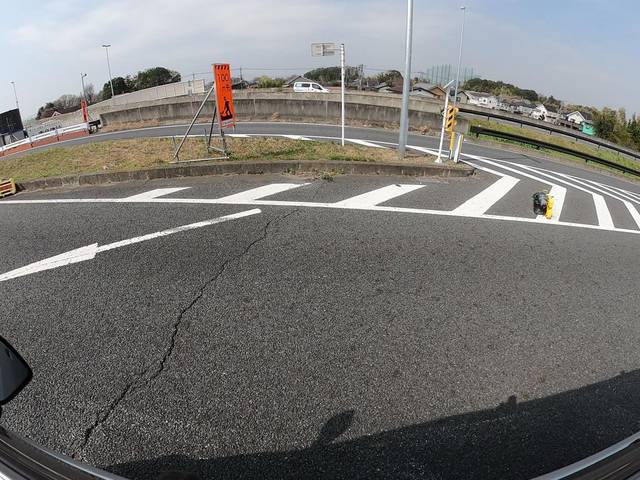
Region: Japan
Coordinates: 35.931, 139.592